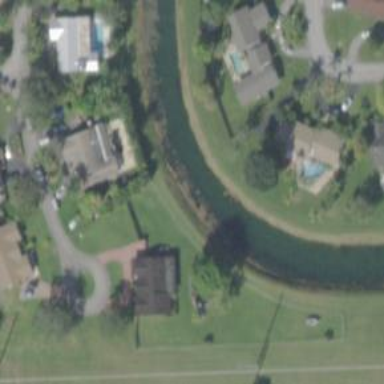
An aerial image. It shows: Canal.